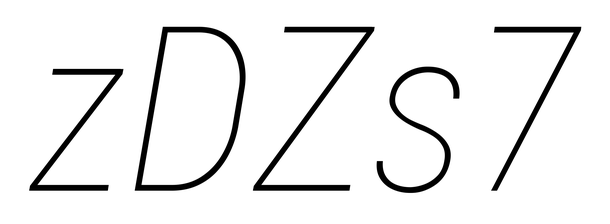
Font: Roboto-Italic_Condensed_Thin_Italic